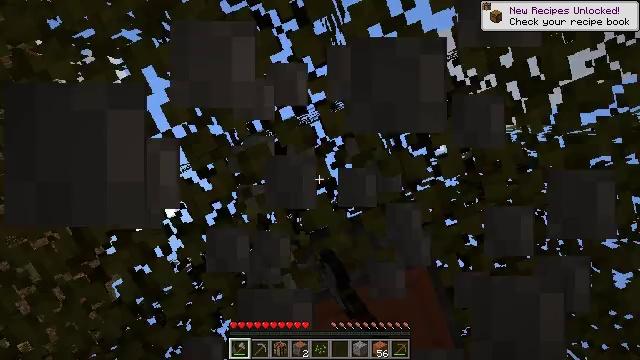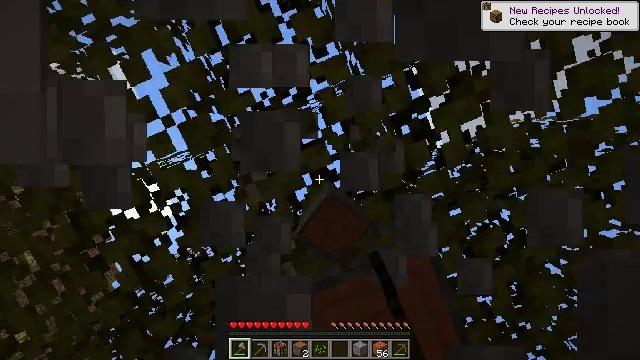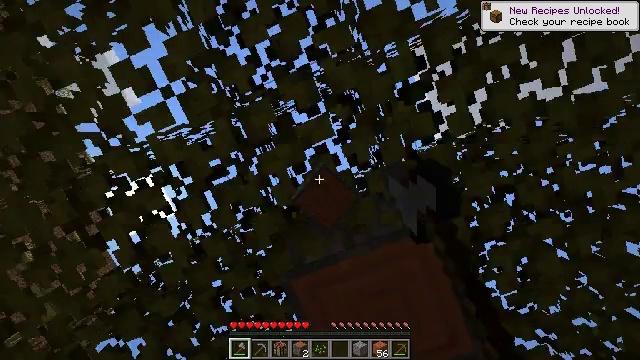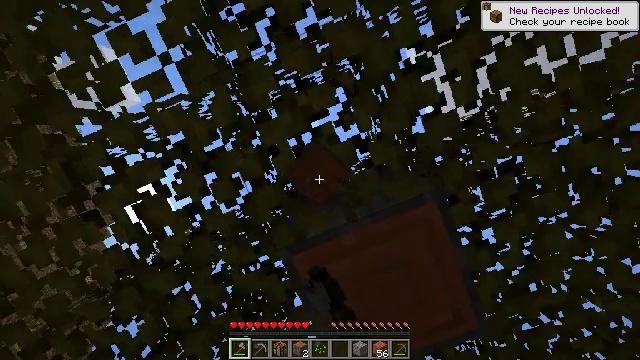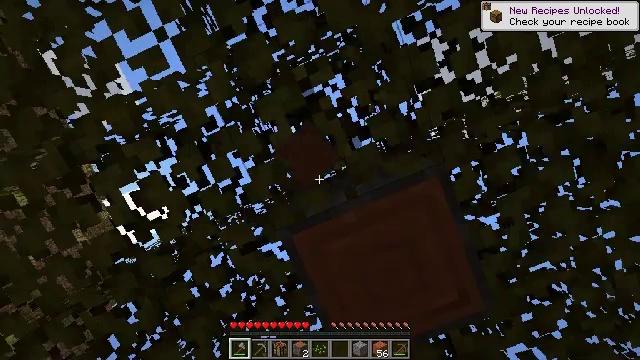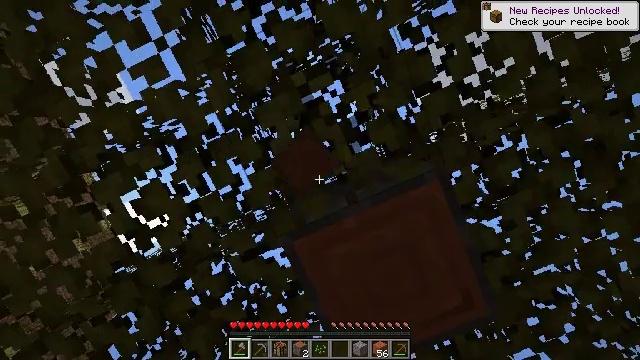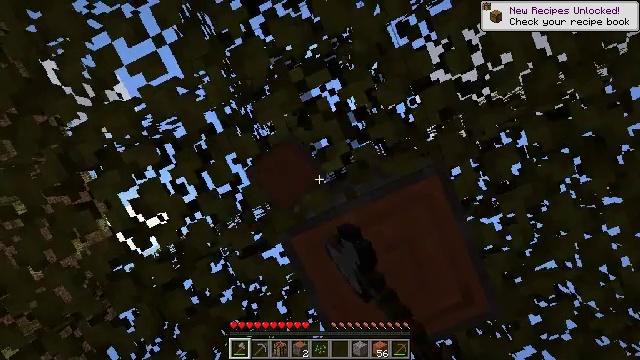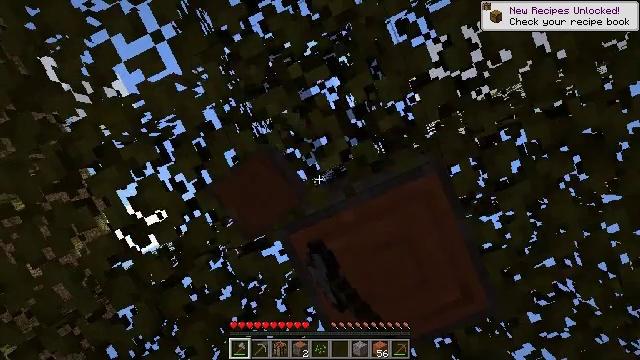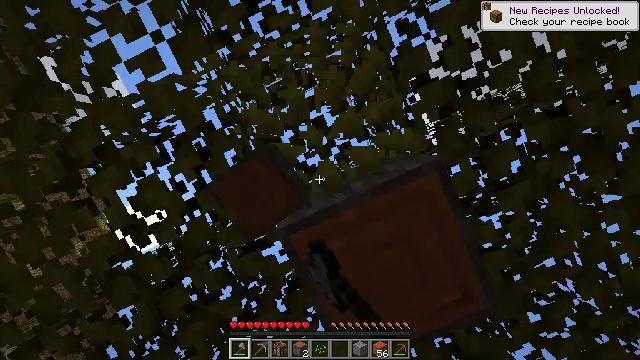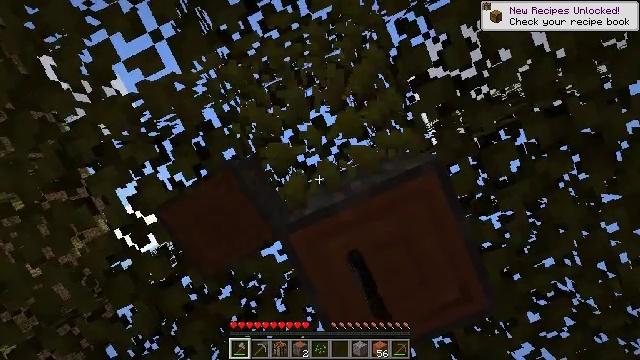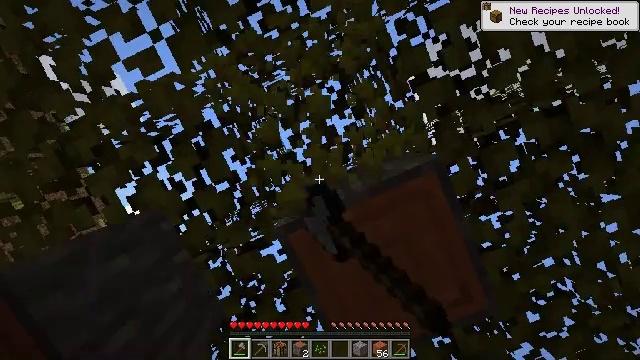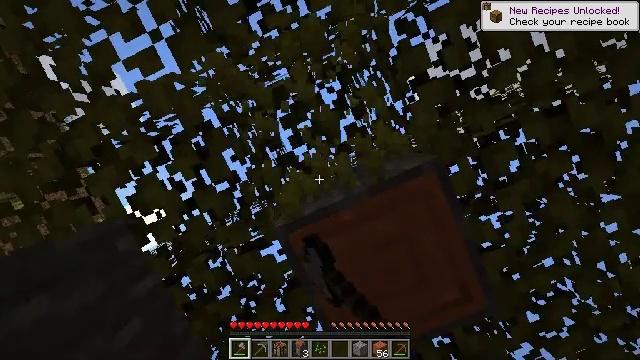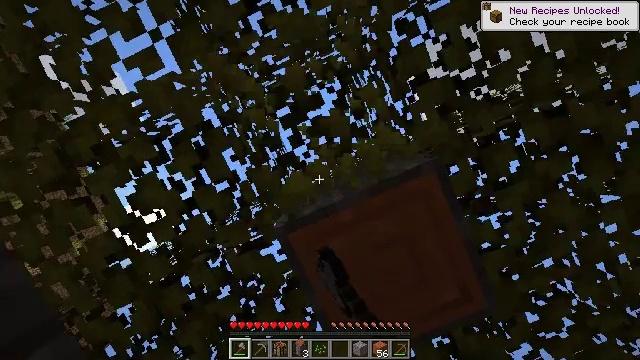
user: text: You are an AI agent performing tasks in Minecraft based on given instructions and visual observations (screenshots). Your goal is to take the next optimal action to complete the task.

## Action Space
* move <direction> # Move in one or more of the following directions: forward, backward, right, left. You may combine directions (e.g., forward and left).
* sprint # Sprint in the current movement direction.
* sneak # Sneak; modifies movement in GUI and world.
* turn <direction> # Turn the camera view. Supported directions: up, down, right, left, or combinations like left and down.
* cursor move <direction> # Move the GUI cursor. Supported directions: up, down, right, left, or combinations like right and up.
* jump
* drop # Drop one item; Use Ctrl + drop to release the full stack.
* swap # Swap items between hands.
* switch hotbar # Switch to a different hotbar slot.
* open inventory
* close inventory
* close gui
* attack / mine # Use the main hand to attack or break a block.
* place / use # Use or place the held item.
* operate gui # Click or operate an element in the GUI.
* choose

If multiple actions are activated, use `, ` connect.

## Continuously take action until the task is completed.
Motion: motion action
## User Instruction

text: Harvest acacia leaves with your hand or a tool.
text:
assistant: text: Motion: move forward, attack / mine
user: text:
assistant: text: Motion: move forward, attack / mine
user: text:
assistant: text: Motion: attack / mine
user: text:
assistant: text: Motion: turn left and up, attack / mine
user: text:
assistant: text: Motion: turn up, attack / mine
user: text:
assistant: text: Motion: attack / mine
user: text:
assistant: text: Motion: attack / mine
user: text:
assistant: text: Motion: attack / mine
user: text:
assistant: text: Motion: attack / mine
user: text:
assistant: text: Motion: attack / mine
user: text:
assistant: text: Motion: attack / mine
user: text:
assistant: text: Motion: attack / mine
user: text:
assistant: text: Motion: attack / mine